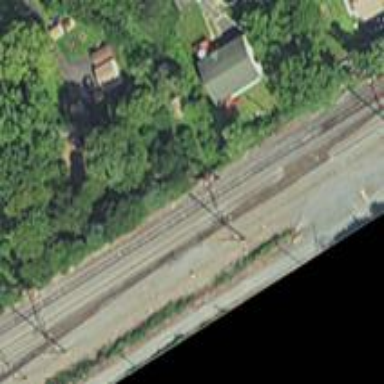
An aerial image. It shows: Railway track with contact lines for electrification.